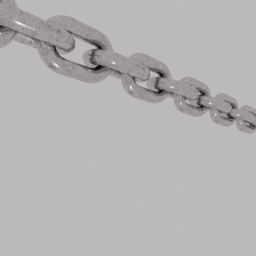
Label: tools